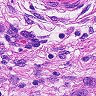
Metastatic tissue present: yes